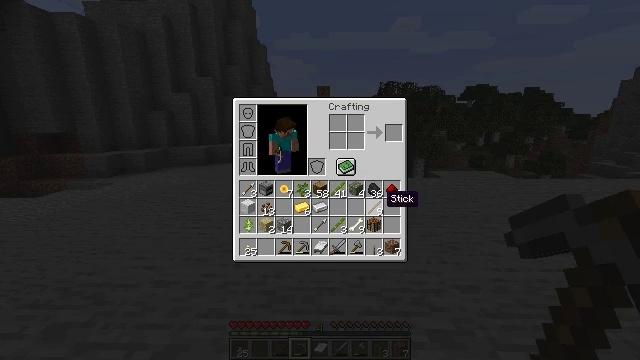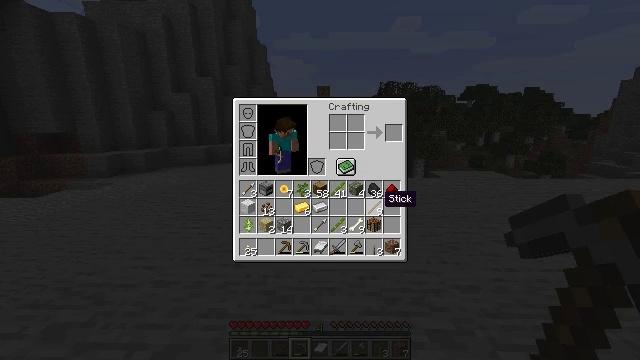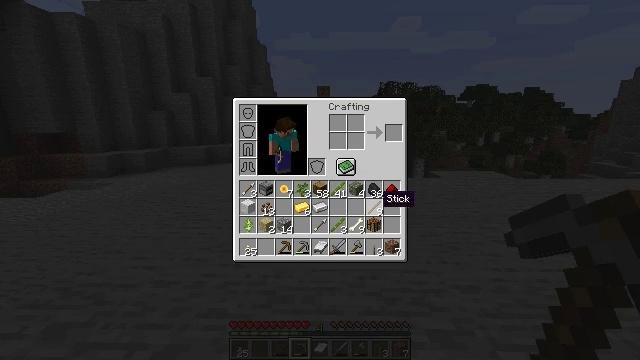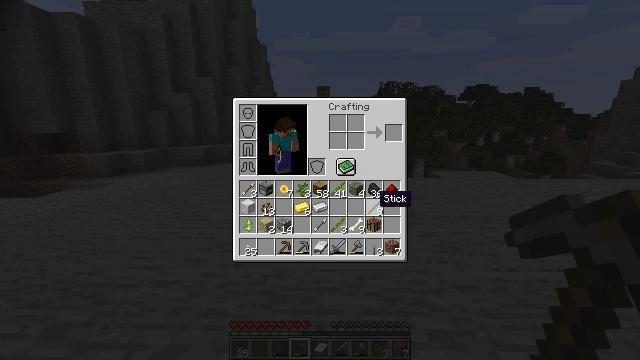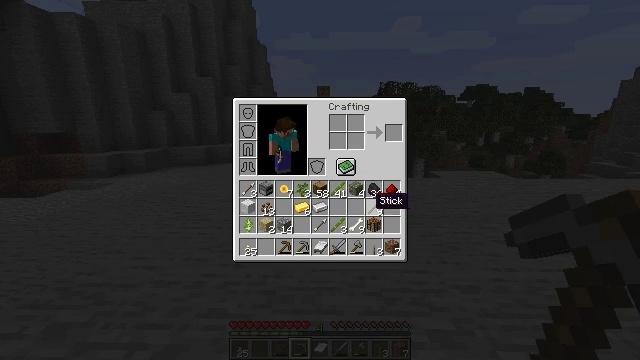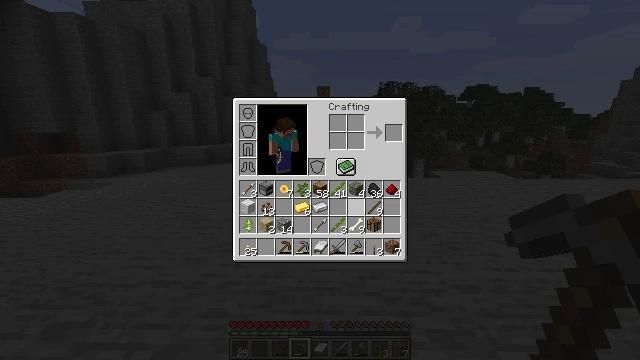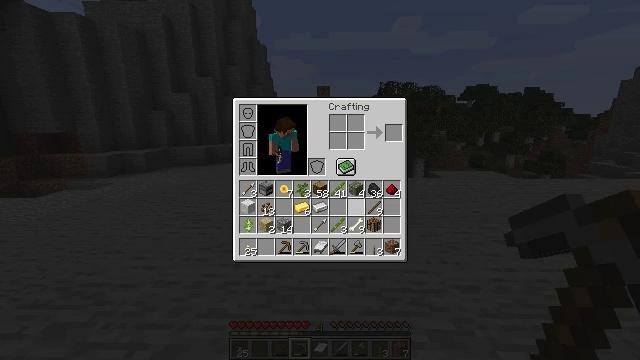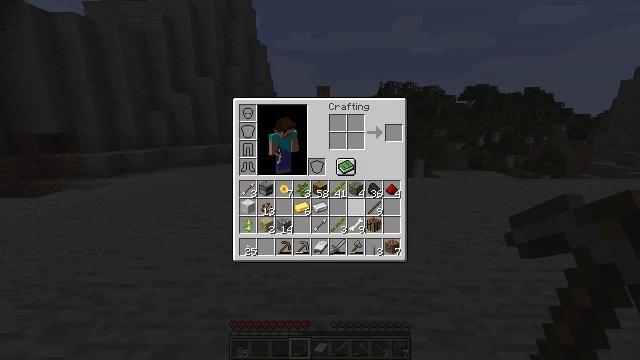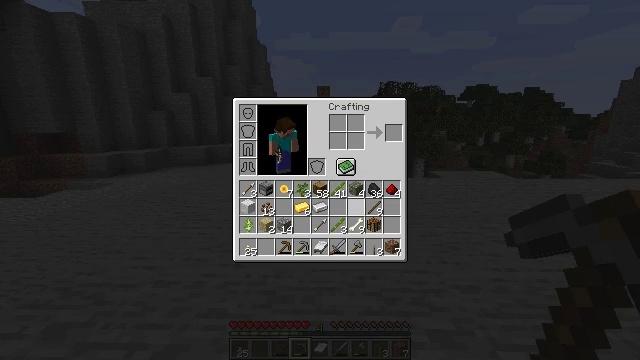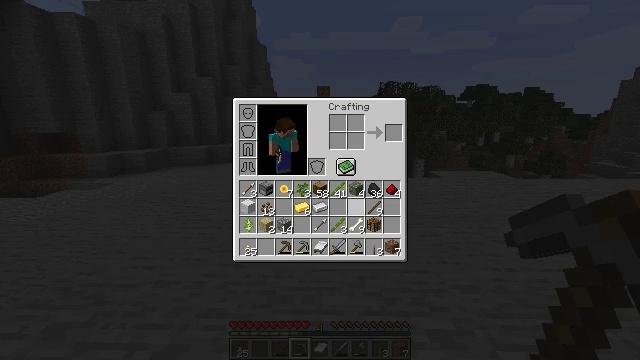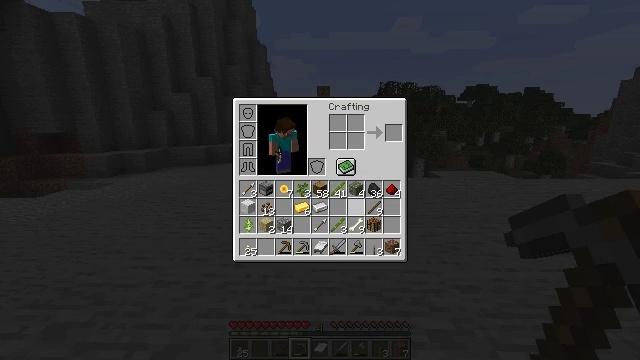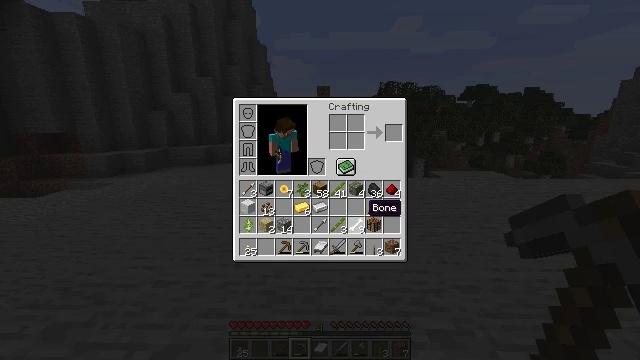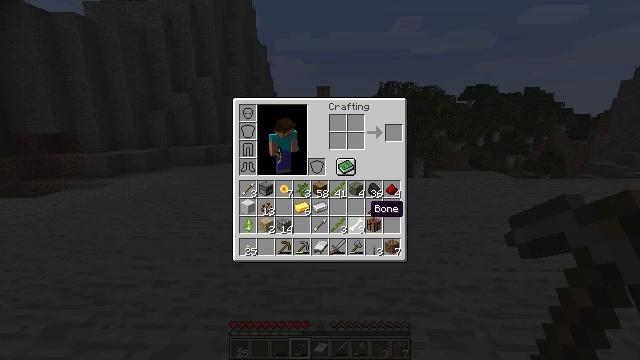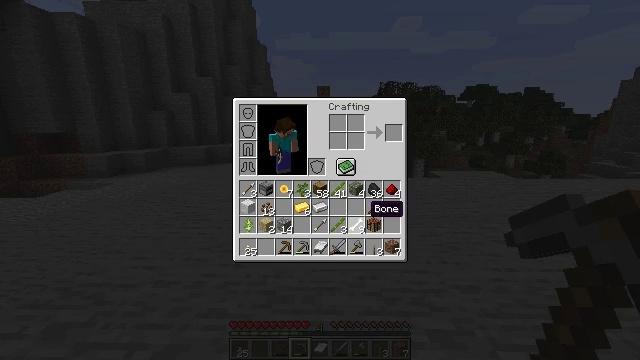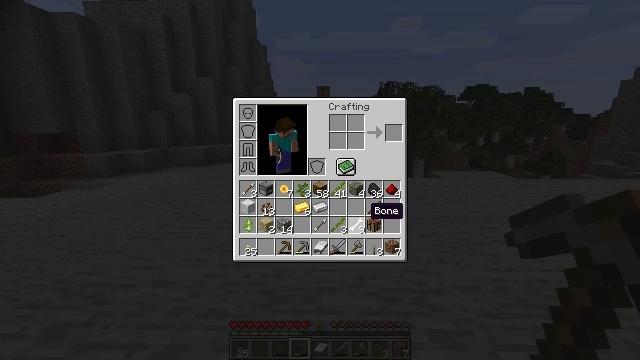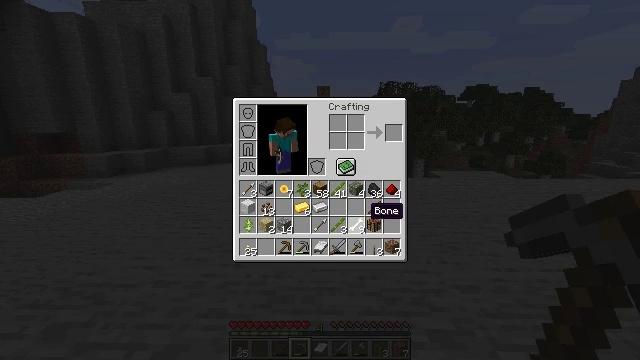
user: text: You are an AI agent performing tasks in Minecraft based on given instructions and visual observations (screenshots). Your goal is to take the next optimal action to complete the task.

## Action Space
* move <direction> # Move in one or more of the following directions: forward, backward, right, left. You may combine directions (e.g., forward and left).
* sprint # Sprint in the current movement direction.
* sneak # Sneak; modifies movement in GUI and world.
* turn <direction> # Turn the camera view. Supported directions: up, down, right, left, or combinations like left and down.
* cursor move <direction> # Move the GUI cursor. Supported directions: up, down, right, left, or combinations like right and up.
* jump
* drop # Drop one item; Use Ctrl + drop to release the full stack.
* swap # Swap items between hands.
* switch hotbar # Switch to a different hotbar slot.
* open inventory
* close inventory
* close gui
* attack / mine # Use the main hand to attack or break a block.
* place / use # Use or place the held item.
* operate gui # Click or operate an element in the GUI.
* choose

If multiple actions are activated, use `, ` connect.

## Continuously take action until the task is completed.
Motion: motion action
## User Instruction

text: Cut down the sugar cane stalks.
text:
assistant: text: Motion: no_op
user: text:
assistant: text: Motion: no_op
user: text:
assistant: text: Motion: no_op
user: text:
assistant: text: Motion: no_op
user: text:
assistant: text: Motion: no_op
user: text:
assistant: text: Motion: no_op
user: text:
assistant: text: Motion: no_op
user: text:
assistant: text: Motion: no_op
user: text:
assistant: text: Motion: no_op
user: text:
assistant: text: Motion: no_op
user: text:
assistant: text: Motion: no_op
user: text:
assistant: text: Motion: no_op
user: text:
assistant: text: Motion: no_op
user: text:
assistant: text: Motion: no_op
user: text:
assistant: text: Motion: no_op
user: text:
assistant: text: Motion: no_op
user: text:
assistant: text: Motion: no_op
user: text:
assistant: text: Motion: no_op
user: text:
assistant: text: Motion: no_op
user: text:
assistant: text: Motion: no_op
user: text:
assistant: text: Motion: no_op
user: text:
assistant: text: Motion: no_op
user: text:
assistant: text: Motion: no_op
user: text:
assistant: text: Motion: no_op
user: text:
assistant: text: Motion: no_op
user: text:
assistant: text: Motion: no_op
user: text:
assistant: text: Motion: no_op
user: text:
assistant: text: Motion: no_op
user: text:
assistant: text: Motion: no_op
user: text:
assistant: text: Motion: no_op